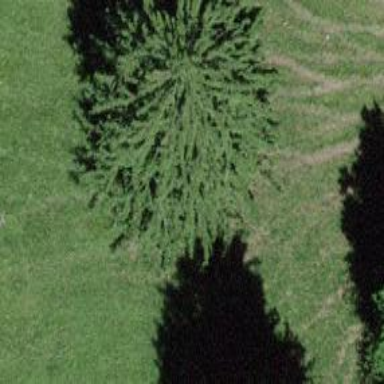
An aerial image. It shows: Single tag "natural: tree."